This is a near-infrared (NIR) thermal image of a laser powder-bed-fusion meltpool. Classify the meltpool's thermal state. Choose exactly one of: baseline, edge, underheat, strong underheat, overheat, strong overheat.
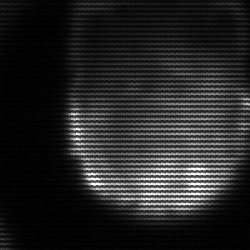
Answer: edge